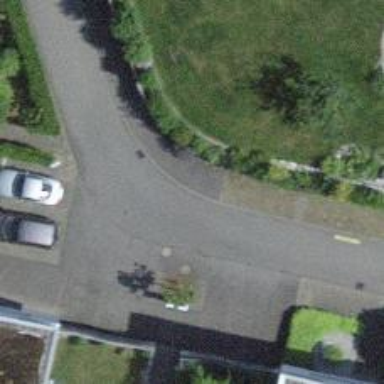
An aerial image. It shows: Kerb barrier.